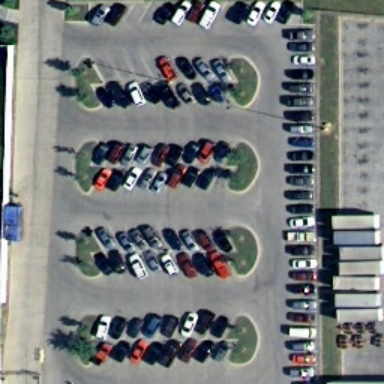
Lots of cars parked neatly in the parking lot .